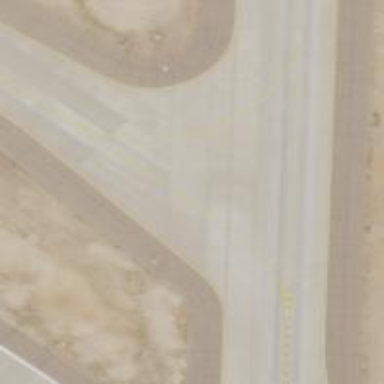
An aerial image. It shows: View of taxiway at the airport.